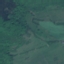
Land use / land cover: Pasture